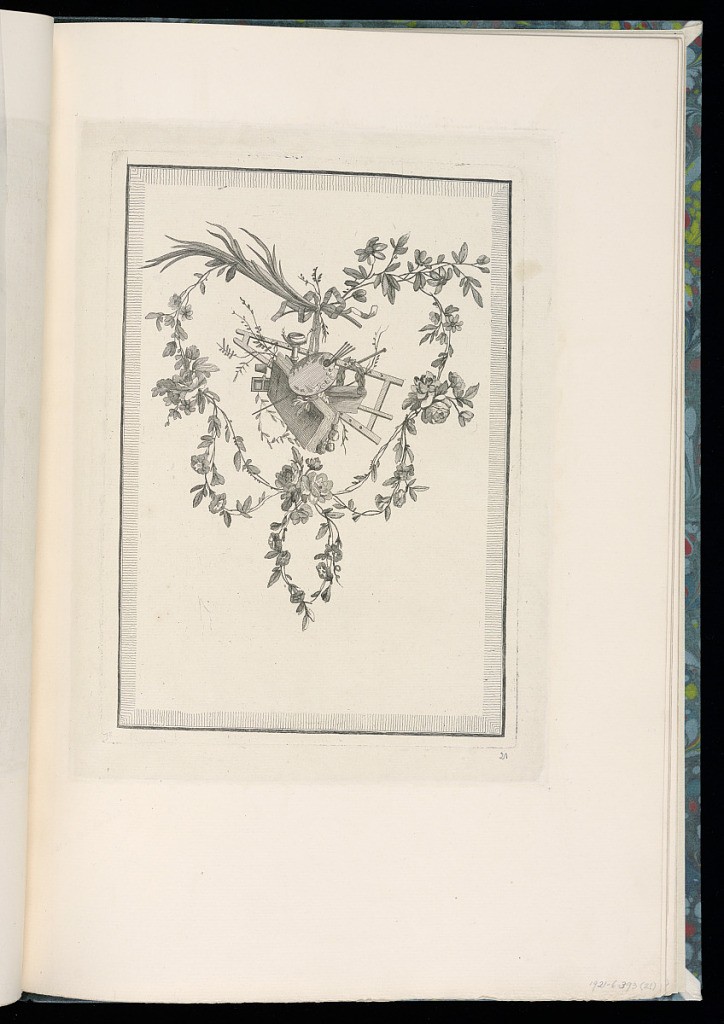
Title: Ornamental Trophy Design
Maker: Pierre Ranson, French, 1736–1786
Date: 1759–80
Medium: Etching and engraving on laid paper
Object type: Print
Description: Ornament design of a trophy with a portfolio, paint brushes, palette, and easel hanging from a ribbon tied to a frame of flowering branches, leaves, and palm leaves.